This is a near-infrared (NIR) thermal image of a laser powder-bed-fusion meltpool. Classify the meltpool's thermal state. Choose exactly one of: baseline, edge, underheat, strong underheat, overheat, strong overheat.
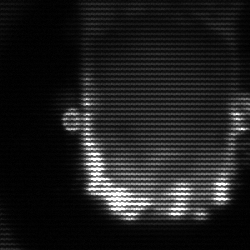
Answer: baseline